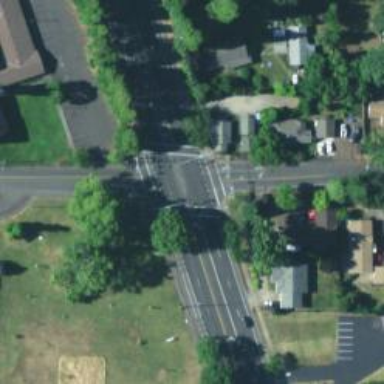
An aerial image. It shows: Solid stop line on the road marking.